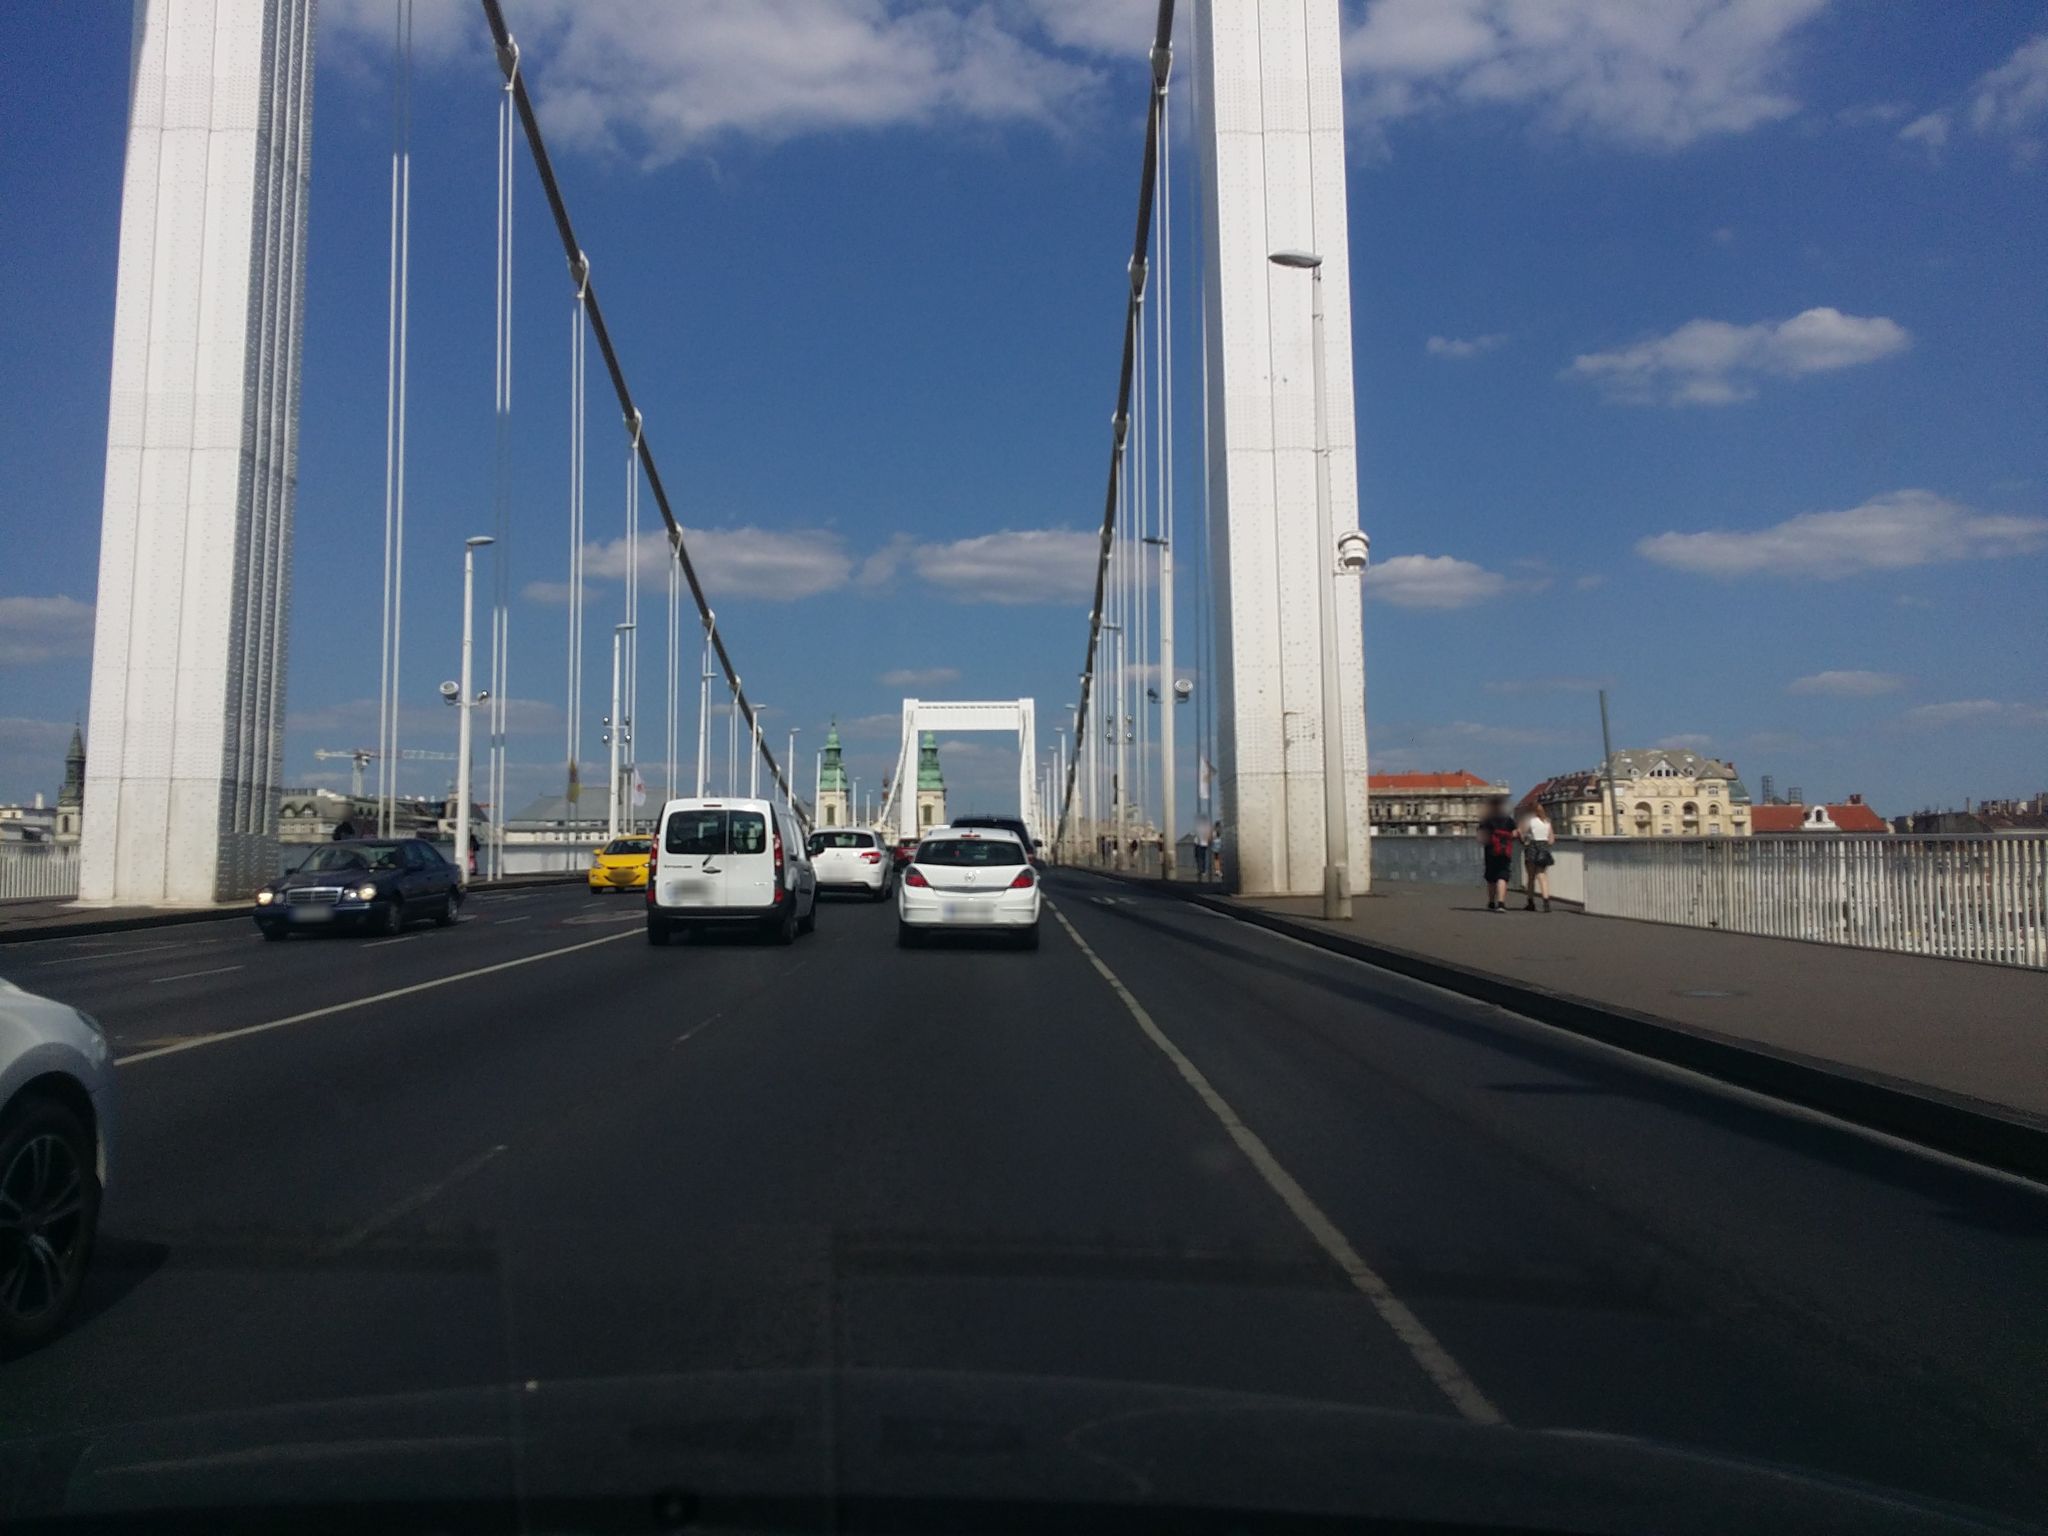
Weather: clear
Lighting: day
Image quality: good
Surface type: driving surface
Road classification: secondary, primary_link
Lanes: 1
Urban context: urban centre
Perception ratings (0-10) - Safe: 7.27, Lively: 2.5, Beautiful: 3.32, Boring: 5.98, Depressing: 4.57, Wealthy: 4.75